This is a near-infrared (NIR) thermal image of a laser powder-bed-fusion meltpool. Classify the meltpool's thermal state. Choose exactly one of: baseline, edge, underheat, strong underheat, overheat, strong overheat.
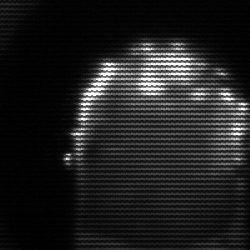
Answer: baseline